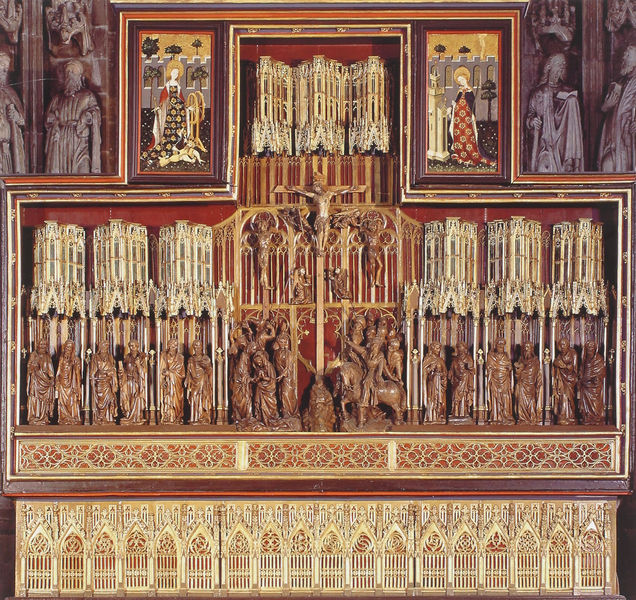
Titel: Hochaltar der Pfarrkirche St. Reinoldi in Dortmund
Standort: Dortmund, Reinoldi-Kirche (EU - D - NRW)
Schlagwörter: baum, gemälde, bäume, menschen, braun, holz, kleid, rot, ornament, kirche, geistlicher, gewand, gold, pferd, reiter, bilder, bogen, figuren, rad, spitz, verzierung, stuck, bronze, zinnen, foto, kreuz, dom, soldat, beten, altar, hochaltar, schnitzerei, orgel, christus, jesus, jesus christus, kreuzigung, kruzifix, geistliche, heiliger, heilige, jünger, heilig, maria, gekreuzigt, dornenkrone, ikone, geschnitzt, josef, elfenbein, spinnrad, zinne, kreut, retabel, katharina, katholisch, apostel, hauptmann, blattgold, cruzifix, überladen, geschnitz, nebenaltar, blattglold, kreuzigzbng, hochalter, kruifix